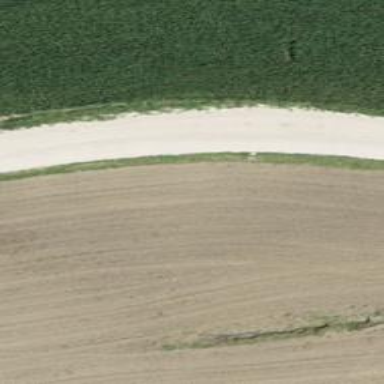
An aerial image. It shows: Unpaved track road with grade3 tracktype.